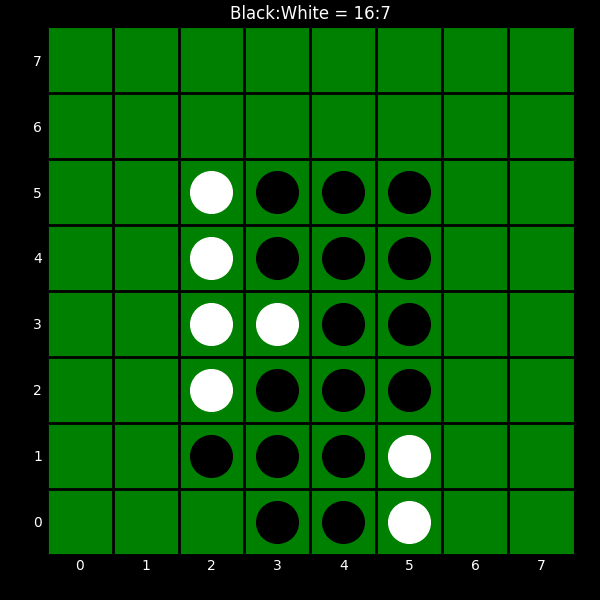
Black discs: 16
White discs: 7